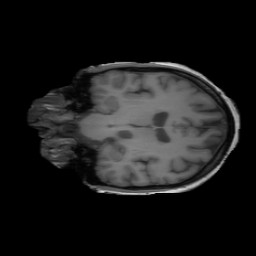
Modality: T1w
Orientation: coronal
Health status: ill
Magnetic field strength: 3 T